Interaction volume radius: 10 \u00c5
Interaction volume height: 25 \u00c5
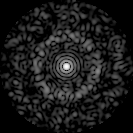
Disorder parameter: 0.8251